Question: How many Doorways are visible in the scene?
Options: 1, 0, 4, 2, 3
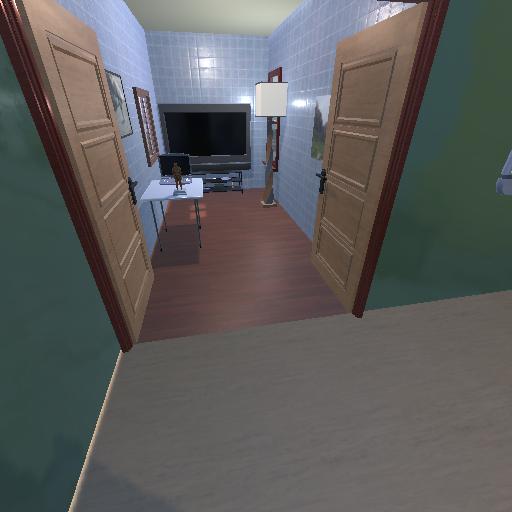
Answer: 1